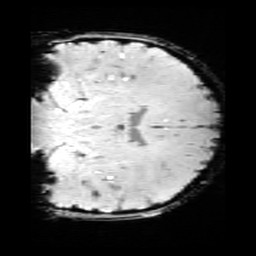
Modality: SWI
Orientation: coronal
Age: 13
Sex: female
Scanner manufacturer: siemens
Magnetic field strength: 3 T
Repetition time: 0.027 s
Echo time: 0.02 s